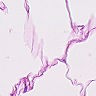
Metastatic tissue present: no